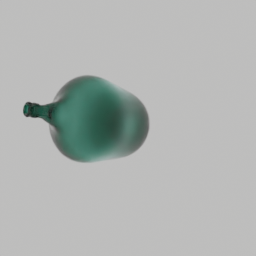
Label: decoration